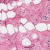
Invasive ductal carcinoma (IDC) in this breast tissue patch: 0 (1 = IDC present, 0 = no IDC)